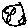
Label: moon